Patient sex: F
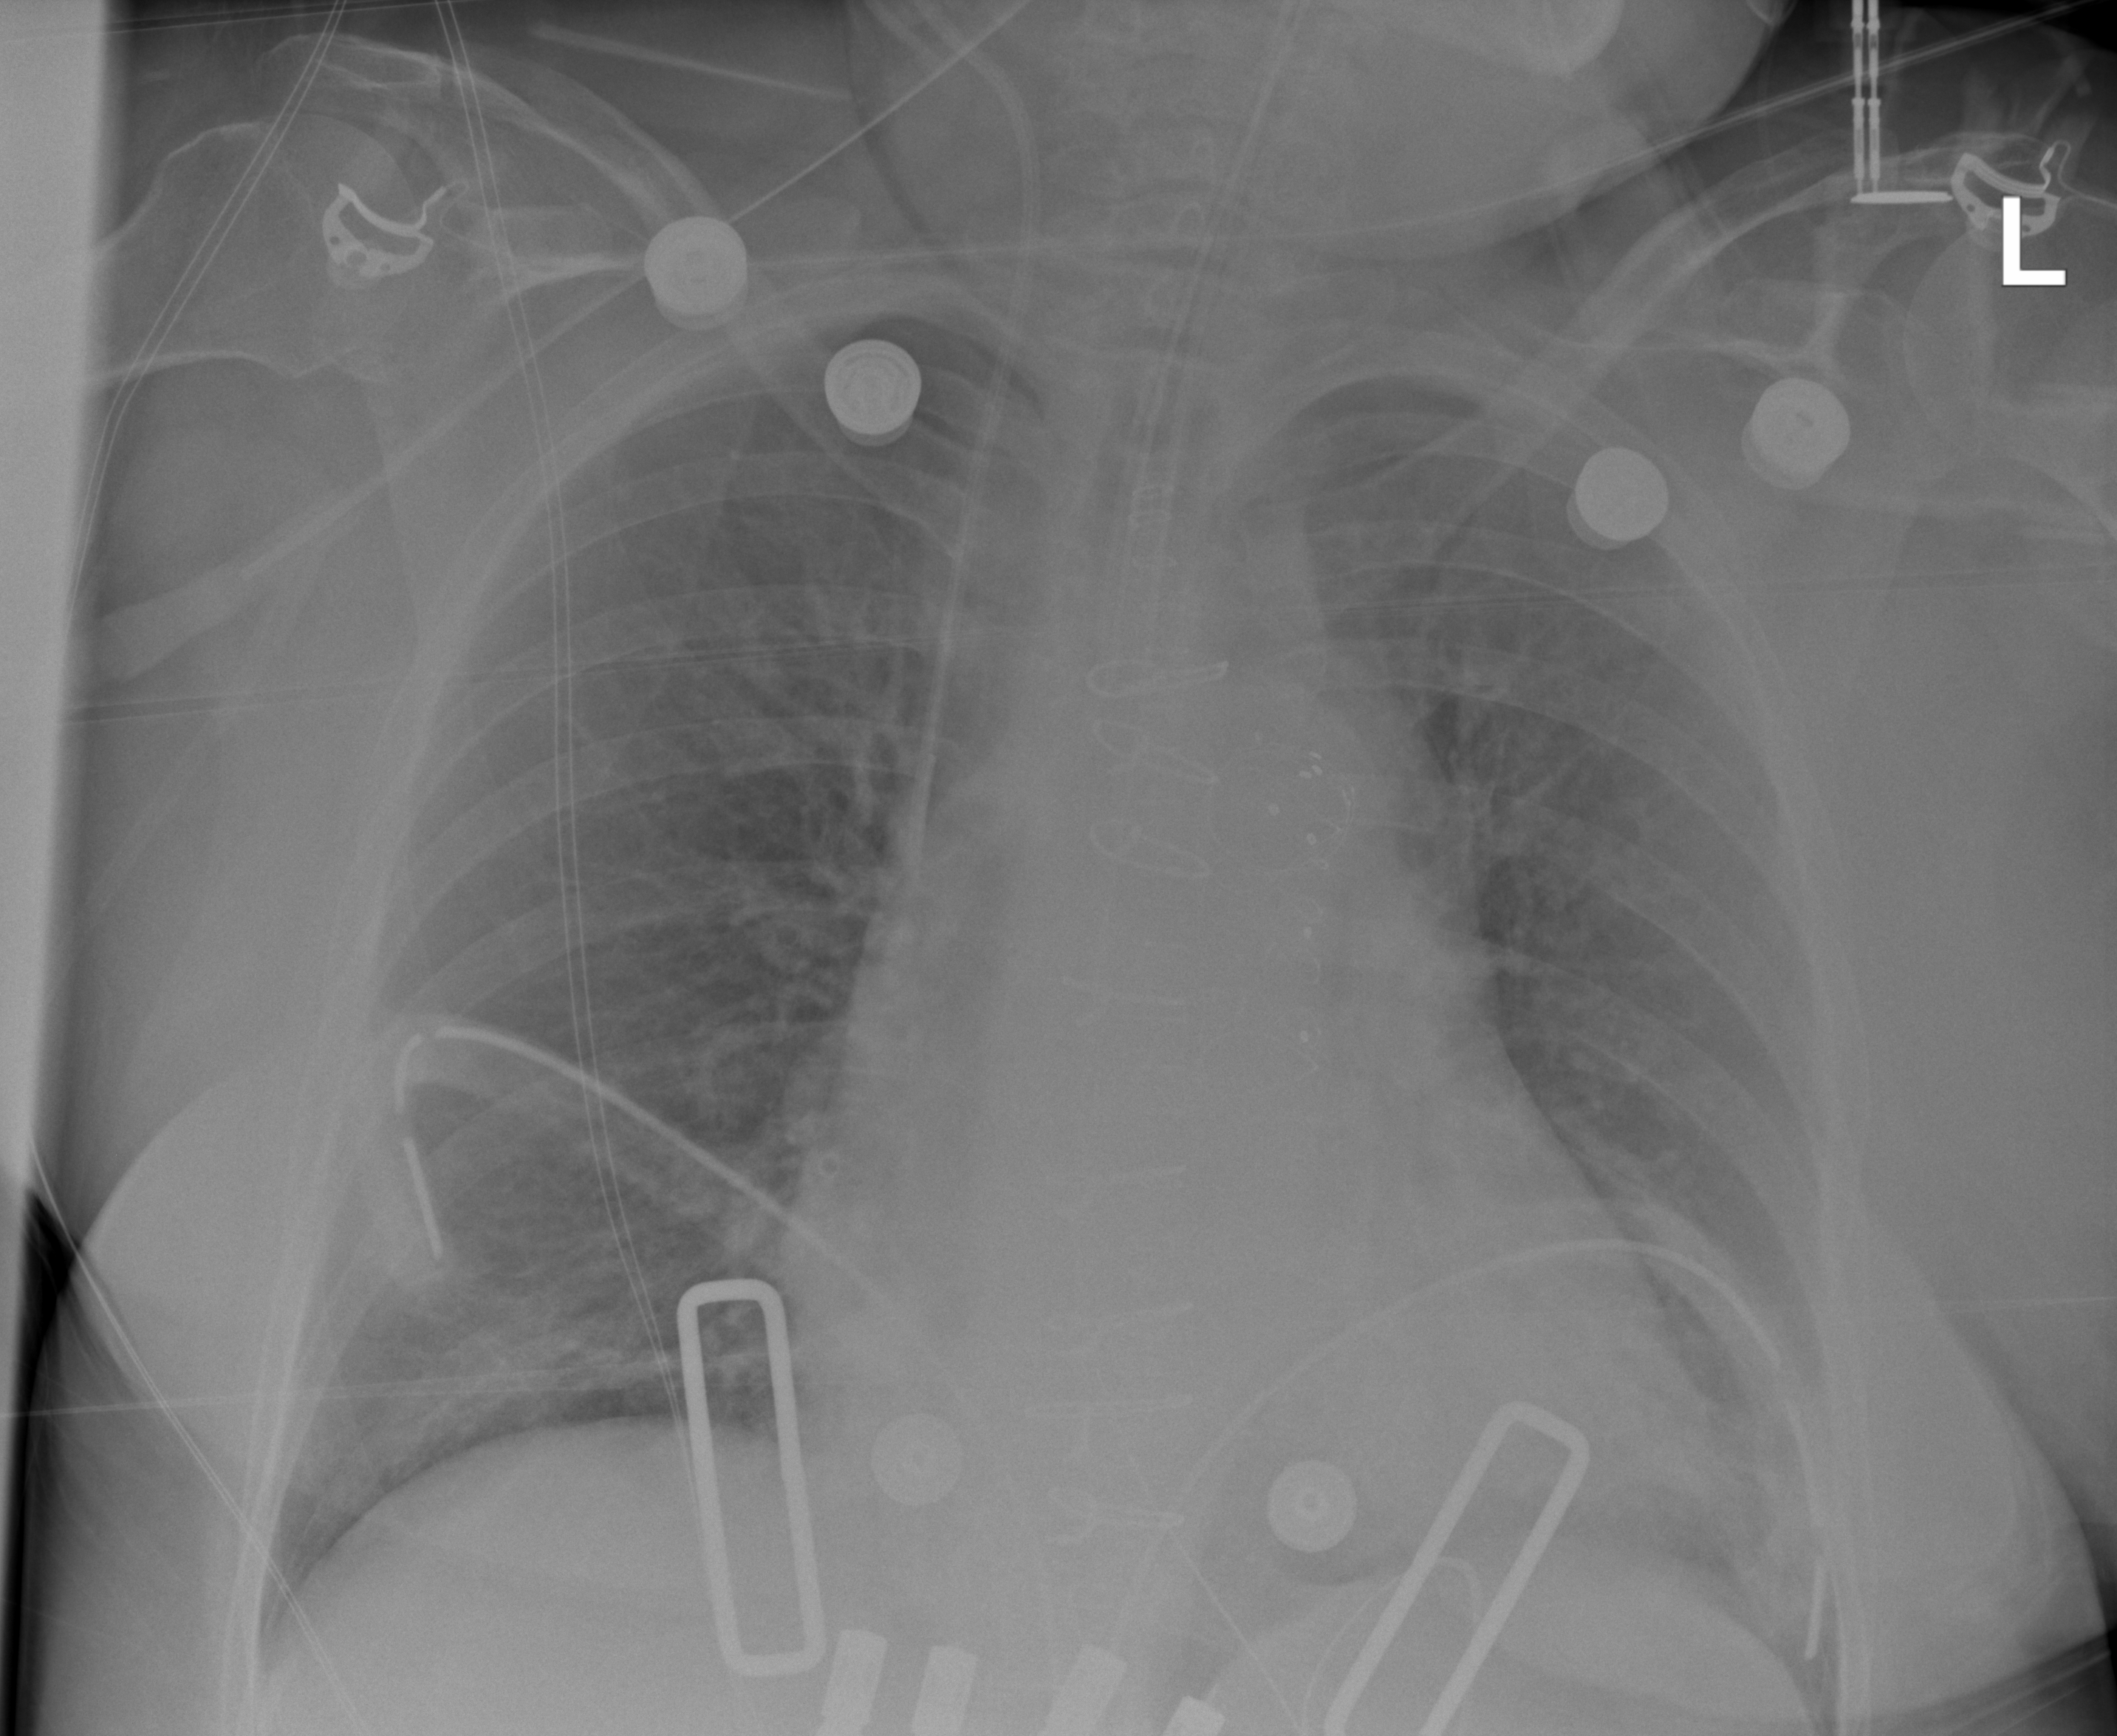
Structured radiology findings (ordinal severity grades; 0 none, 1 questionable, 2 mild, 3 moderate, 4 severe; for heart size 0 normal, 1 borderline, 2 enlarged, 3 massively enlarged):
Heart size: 2
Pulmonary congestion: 2
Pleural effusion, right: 0
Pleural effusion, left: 0
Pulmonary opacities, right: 0
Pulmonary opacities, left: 2
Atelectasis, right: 2
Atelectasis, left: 2